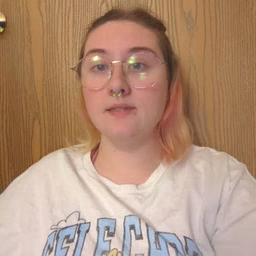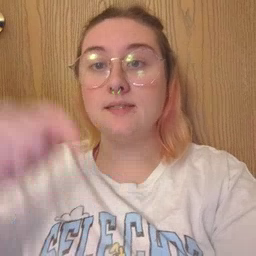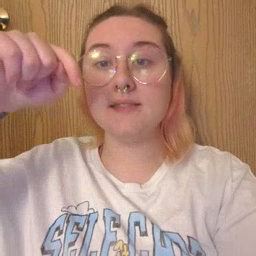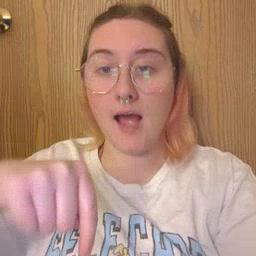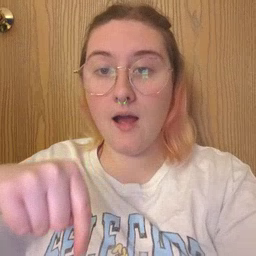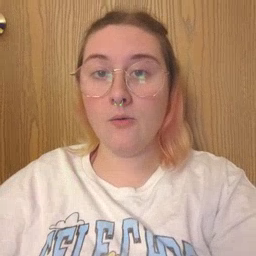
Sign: down